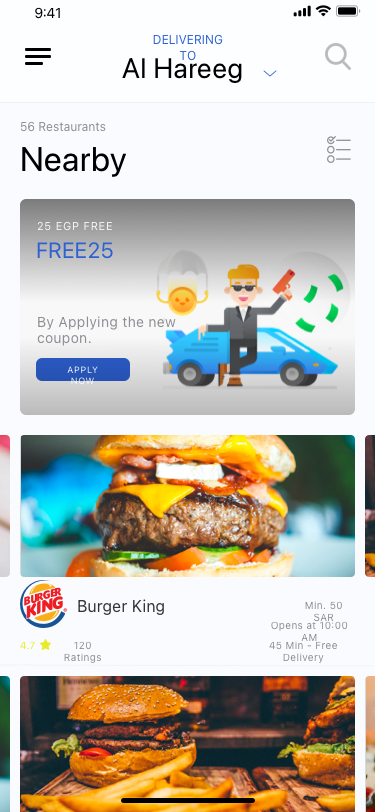
Text in this UI design:
25 EGP free
By Applying the new
coupon.
FREE25
Apply Now
Opens at 10:00 AM
Min. 50 SAR
45 Min - Free Delivery
120 Ratings
4.7
Burger King
Nearby
56 Restaurants
Al Hareeg
Delivering to